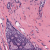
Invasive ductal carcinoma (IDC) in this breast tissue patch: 1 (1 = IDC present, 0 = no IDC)